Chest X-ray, AP view. Patient: 56 years old, sex M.
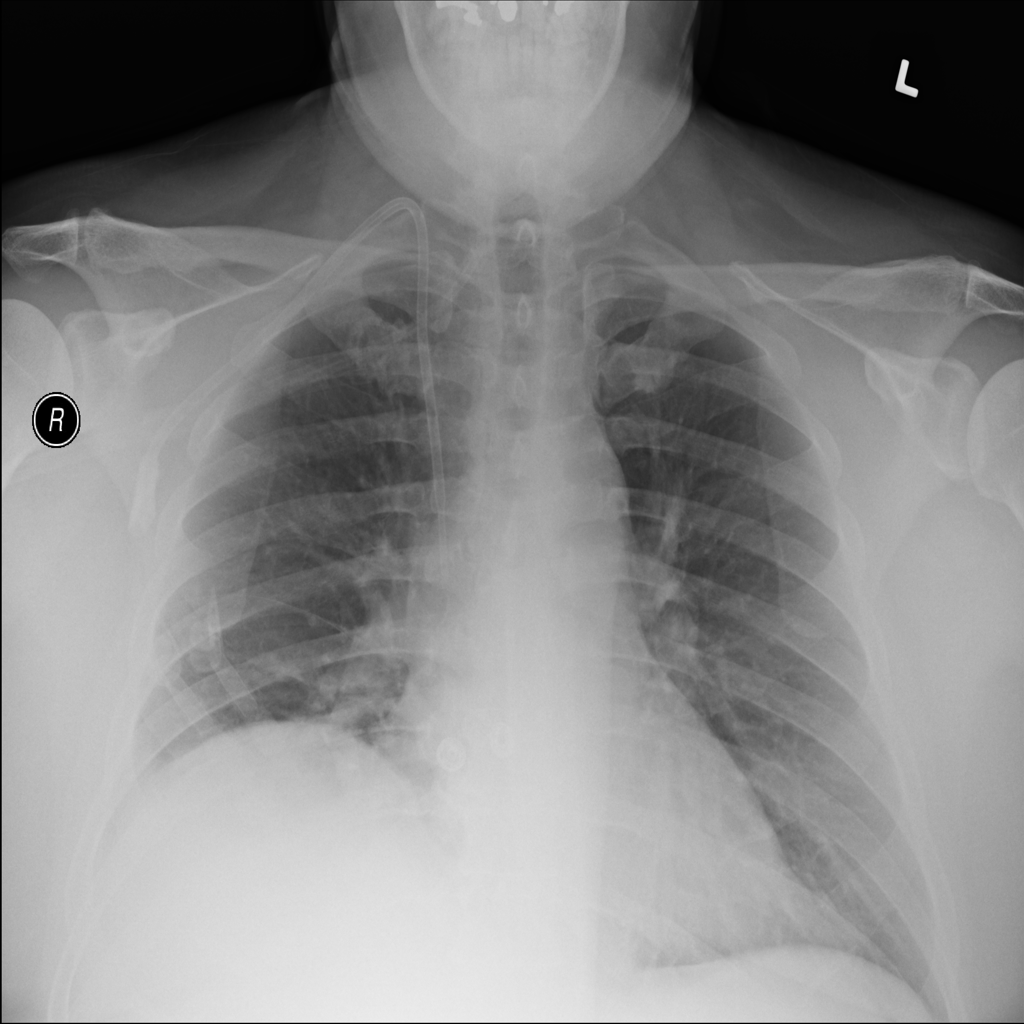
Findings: No Finding